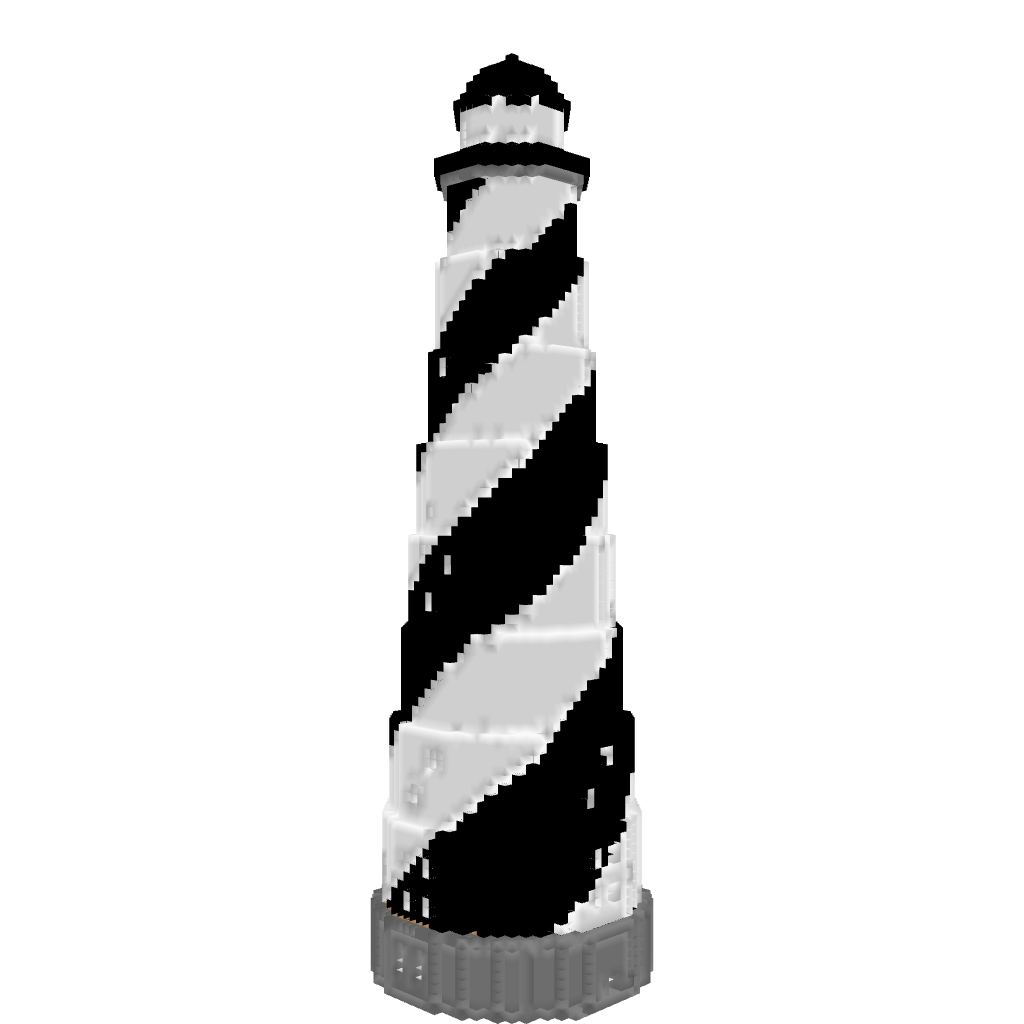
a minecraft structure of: Lighthouse bad low quality